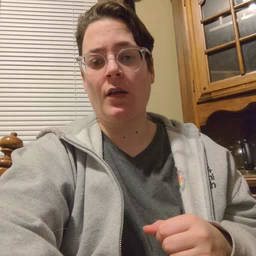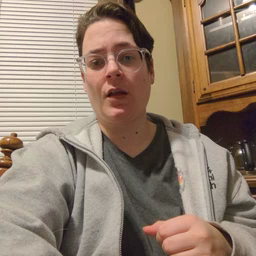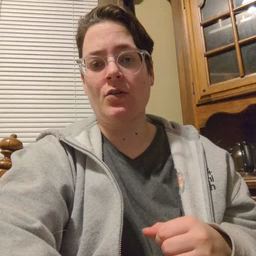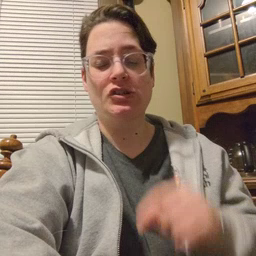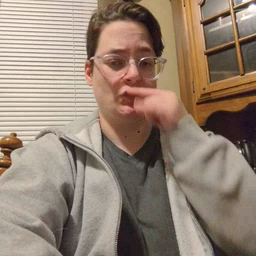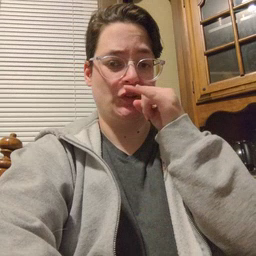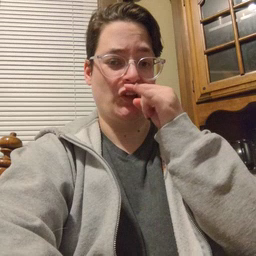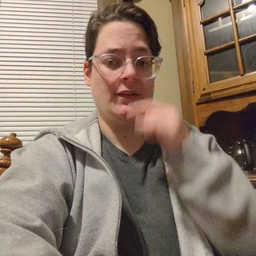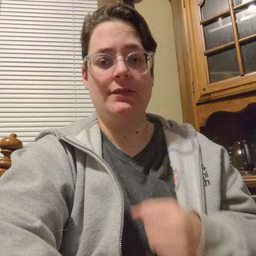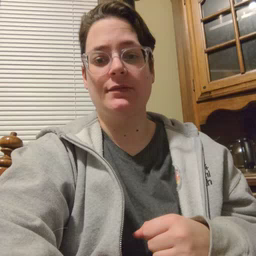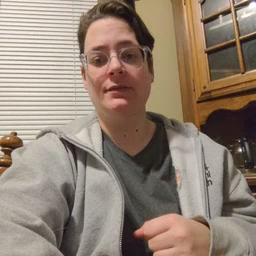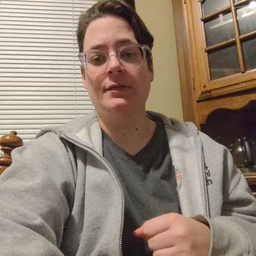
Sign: child